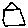
Label: house